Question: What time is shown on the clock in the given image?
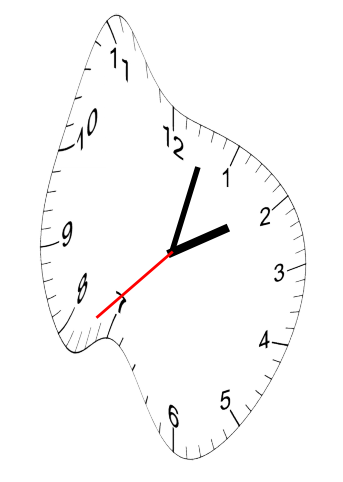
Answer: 02:02:38